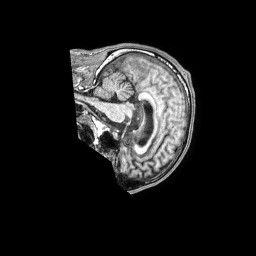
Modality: T1w
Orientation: sagittal
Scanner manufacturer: philips
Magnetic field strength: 1.5 T
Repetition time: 0.007406 s
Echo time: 0.00338 s